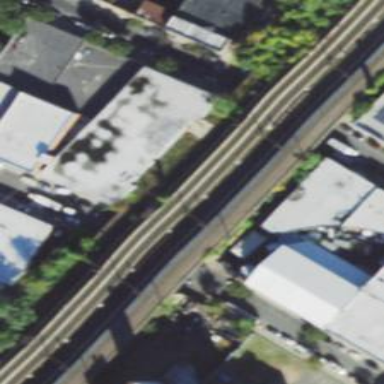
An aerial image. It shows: Abandoned railway.